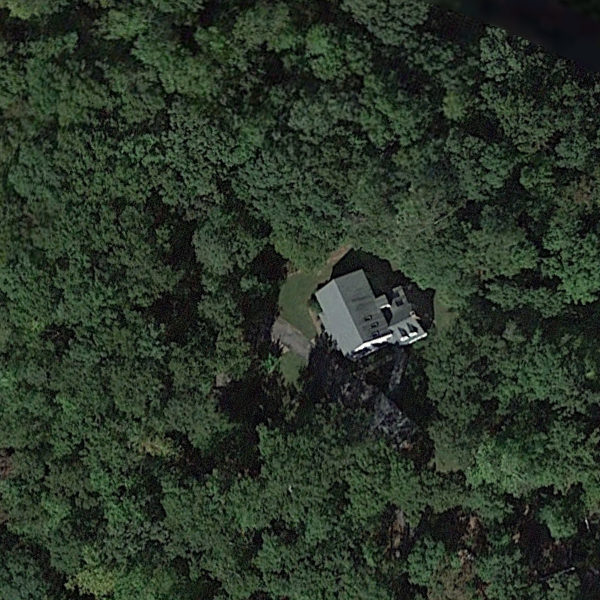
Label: SparseResidential